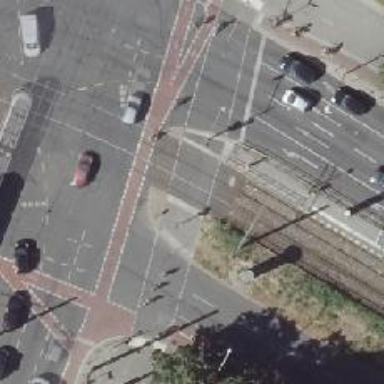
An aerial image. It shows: Tram crossing with traffic signals.